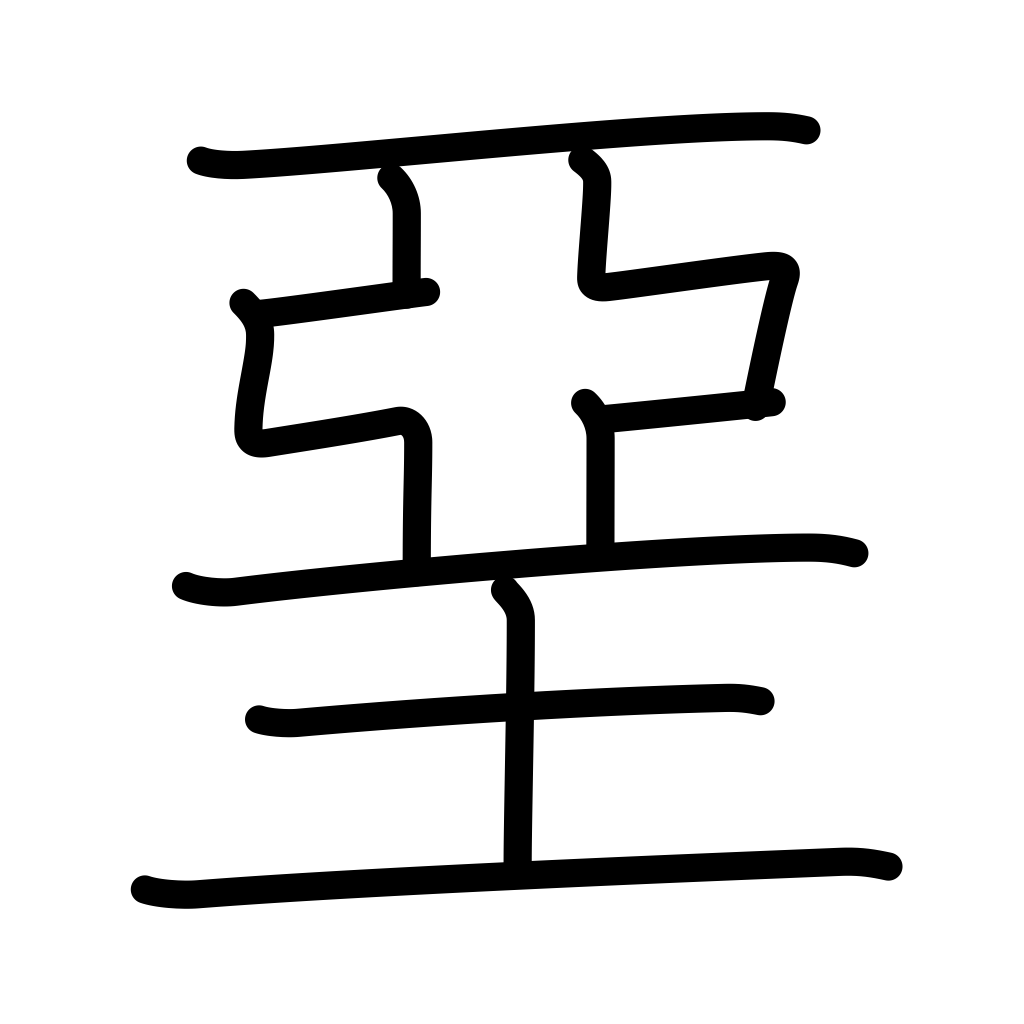
Meaning: whitewash